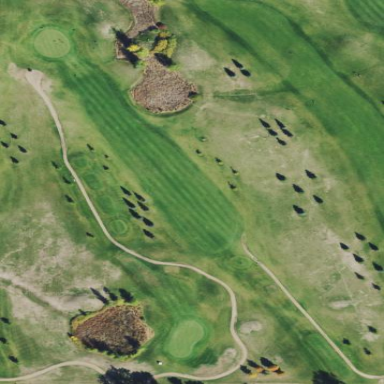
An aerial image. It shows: Rough area on grassy golf course.